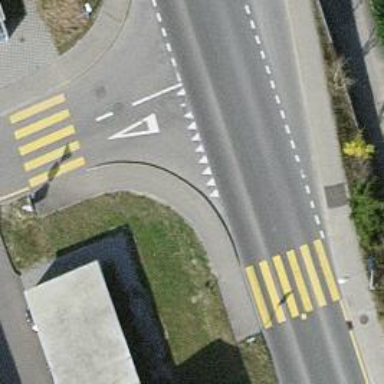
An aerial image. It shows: Sidewalk.